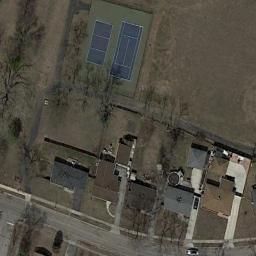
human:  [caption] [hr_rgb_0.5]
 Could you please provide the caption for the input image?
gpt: The tennis court is built on bare land with buildings and roads next to it .

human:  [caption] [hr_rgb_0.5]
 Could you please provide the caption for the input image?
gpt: The tennis court is on the bare land next to some trees and buildings .

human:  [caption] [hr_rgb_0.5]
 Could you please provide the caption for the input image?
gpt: Two tennis courts are surrounded by trees .

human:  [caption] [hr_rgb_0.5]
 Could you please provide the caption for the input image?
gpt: Many buildings are beside the tennis courts .

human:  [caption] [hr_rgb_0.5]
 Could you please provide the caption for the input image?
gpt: There are some buildings beside the tennis court .